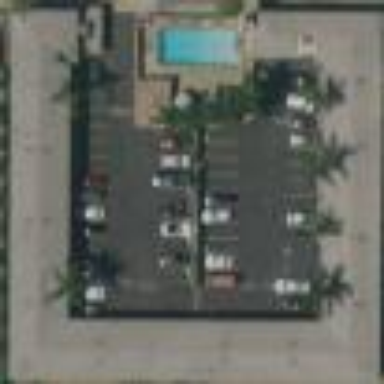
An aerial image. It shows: Hotel building that serves as motel for tourists.